Field crop: maize
Growth stage: 2
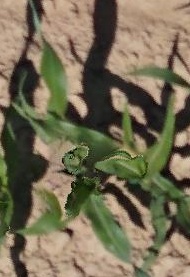
Species: maize